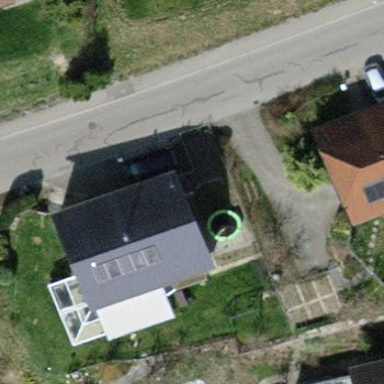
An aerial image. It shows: Detached building with gabled tile roof.